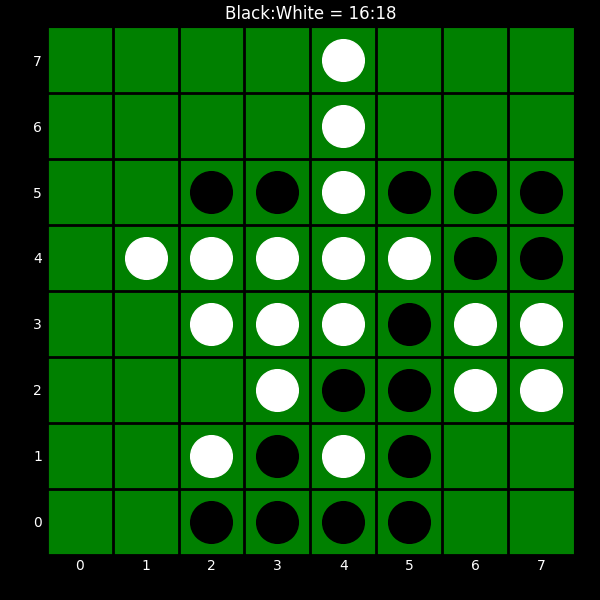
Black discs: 16
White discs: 18